Question: I'm new to 'titanium' and I,m trying to build some prototypes based on 'wireframes'. Below is the 'wireframe' that I'm trying to build as prototype.

What you see is a list of restaurants fetched from 'google places api'. The main functionality here is the black strip which will be at a fixed position and holds the details of rating and reviews on a particular restaurant which is underneath it.
So if I scroll through the restaurants the black strip should get the rating details of that particular restaurant which is underneath it.
So far I was able to crawl the restaurants data from google places api into row of the table view.
I'm not sure what to call this functionality or how to achieve this.
Can you guys please give me direction to proceed ahead...
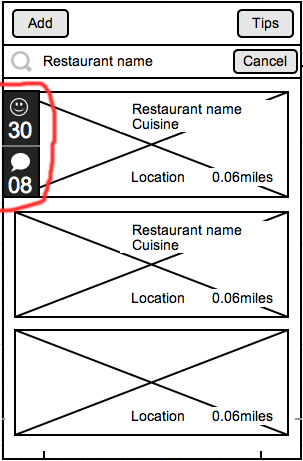
Answer: Wouldn't it be much easier to just include it as a part of the row? Otherwise the user can only see one rows information at a time, which I would consider bad design.
More importantly, this on iOS unless you add a lot of dummy table rows at the end of the TableView, since the user wont be able to scroll the bottom-most row to the top of the screen!
<URL> Use it as a starting point to add your comment and like button images. I really see no other alternative, since your fixed position method requires hacking the TableView component or using transforms to move the bottom row to the top.
EDIT:
If you must do it this way, the best way forward would be to add a number of blank table rows to past the end of your real table rows so that the user can scroll all the way down to the last row with content (this way the fixed position can detect its over it).
Next create your view holding the three buttons, making sure its absolutely position in the window (so it stays fixed) and has a zIndex greater than the TableView:
'''
var likeAndCommentHolderView = Ti.UI.createView({
top : 45,
left : 0,
//.... etc
zIndex : 101
});
window.add(likeCommentHolderView);
'''
Now you have to figure out which row the user is over. This can be done using the <URL> event of a TableView and getting the 'contentOffset' attribute of the event. The 'scrollEnd' event is triggered when the user has finished scrolling the rows in a tableView, it returns an event that has the 'contentOffset', which is just a measure of how much you have scrolled from the of the tableView. Using simple math, calculate the offset divided by the 'rowHeight' and that is the row index the user is looking at.
'''
// Assume table view is at coordinates : top=45, left=0 and you have defined rowHeight
tableView.addEventListener('scrollEnd', function(e) {
// Use this to determine which row your over
var contentOffset = e.contentOffset;
// Figure out the index
var rowIndex = contentOffset / rowHeight;
// Get the row, assume first section
var section = tableView.data[0];
var rowObject = section.rows[rowIndex];
// Now update your UI with data from the row
var name = rowObject.restaurantName;
});
'''
Now you have the actual row object in the table, you can extract
This is only a general outline, this does not take into account some of the differences between platforms, I leave that to you to figure out, but this is a good general approach.